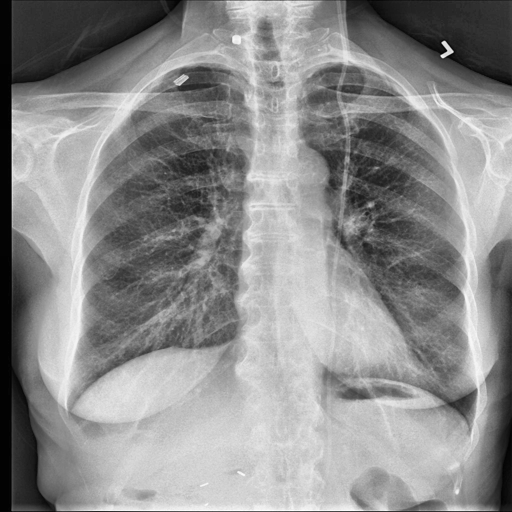
Finding: NORMAL